Interaction volume radius: 10 \u00c5
Interaction volume height: 50 \u00c5
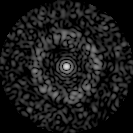
Disorder parameter: 0.8398